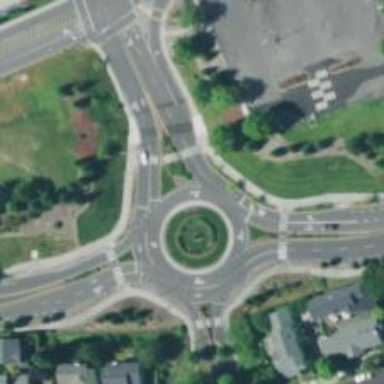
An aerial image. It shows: Tertiary road leading to roundabout junction.